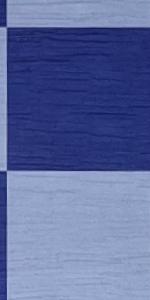
Label: Empty